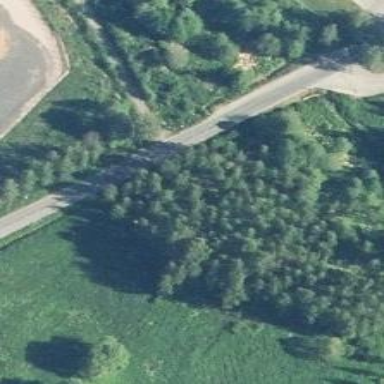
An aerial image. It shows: Culvert tunnel.